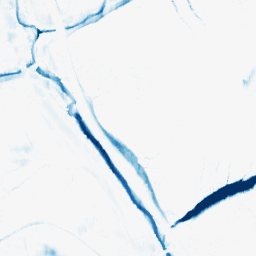
Category: morphological
Decomposition family: morphological_ellipse
Decomposition parameters: operation: closing
width: 20
height: 5
Upsampling method: sinc_blackman
Upsampling parameters: scale: 2
kernel_size: 16
Upsampling scale: 2